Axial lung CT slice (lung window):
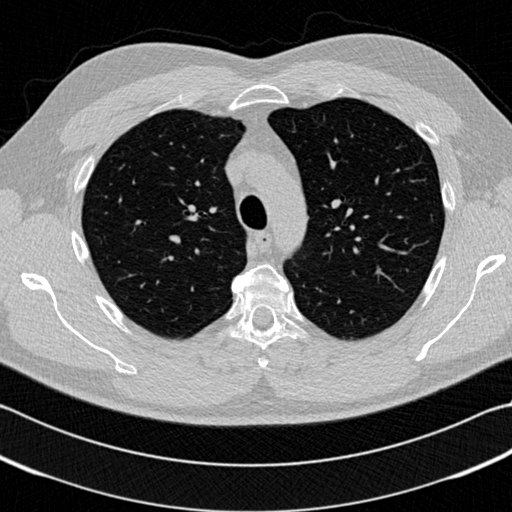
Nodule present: no